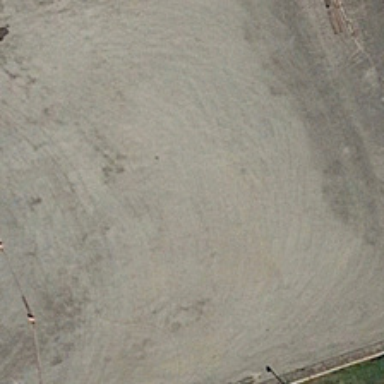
It is a piece of gray bareland .